Interaction volume radius: 10 \u00c5
Interaction volume height: 10 \u00c5
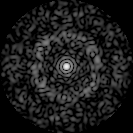
Disorder parameter: 0.8053